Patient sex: M
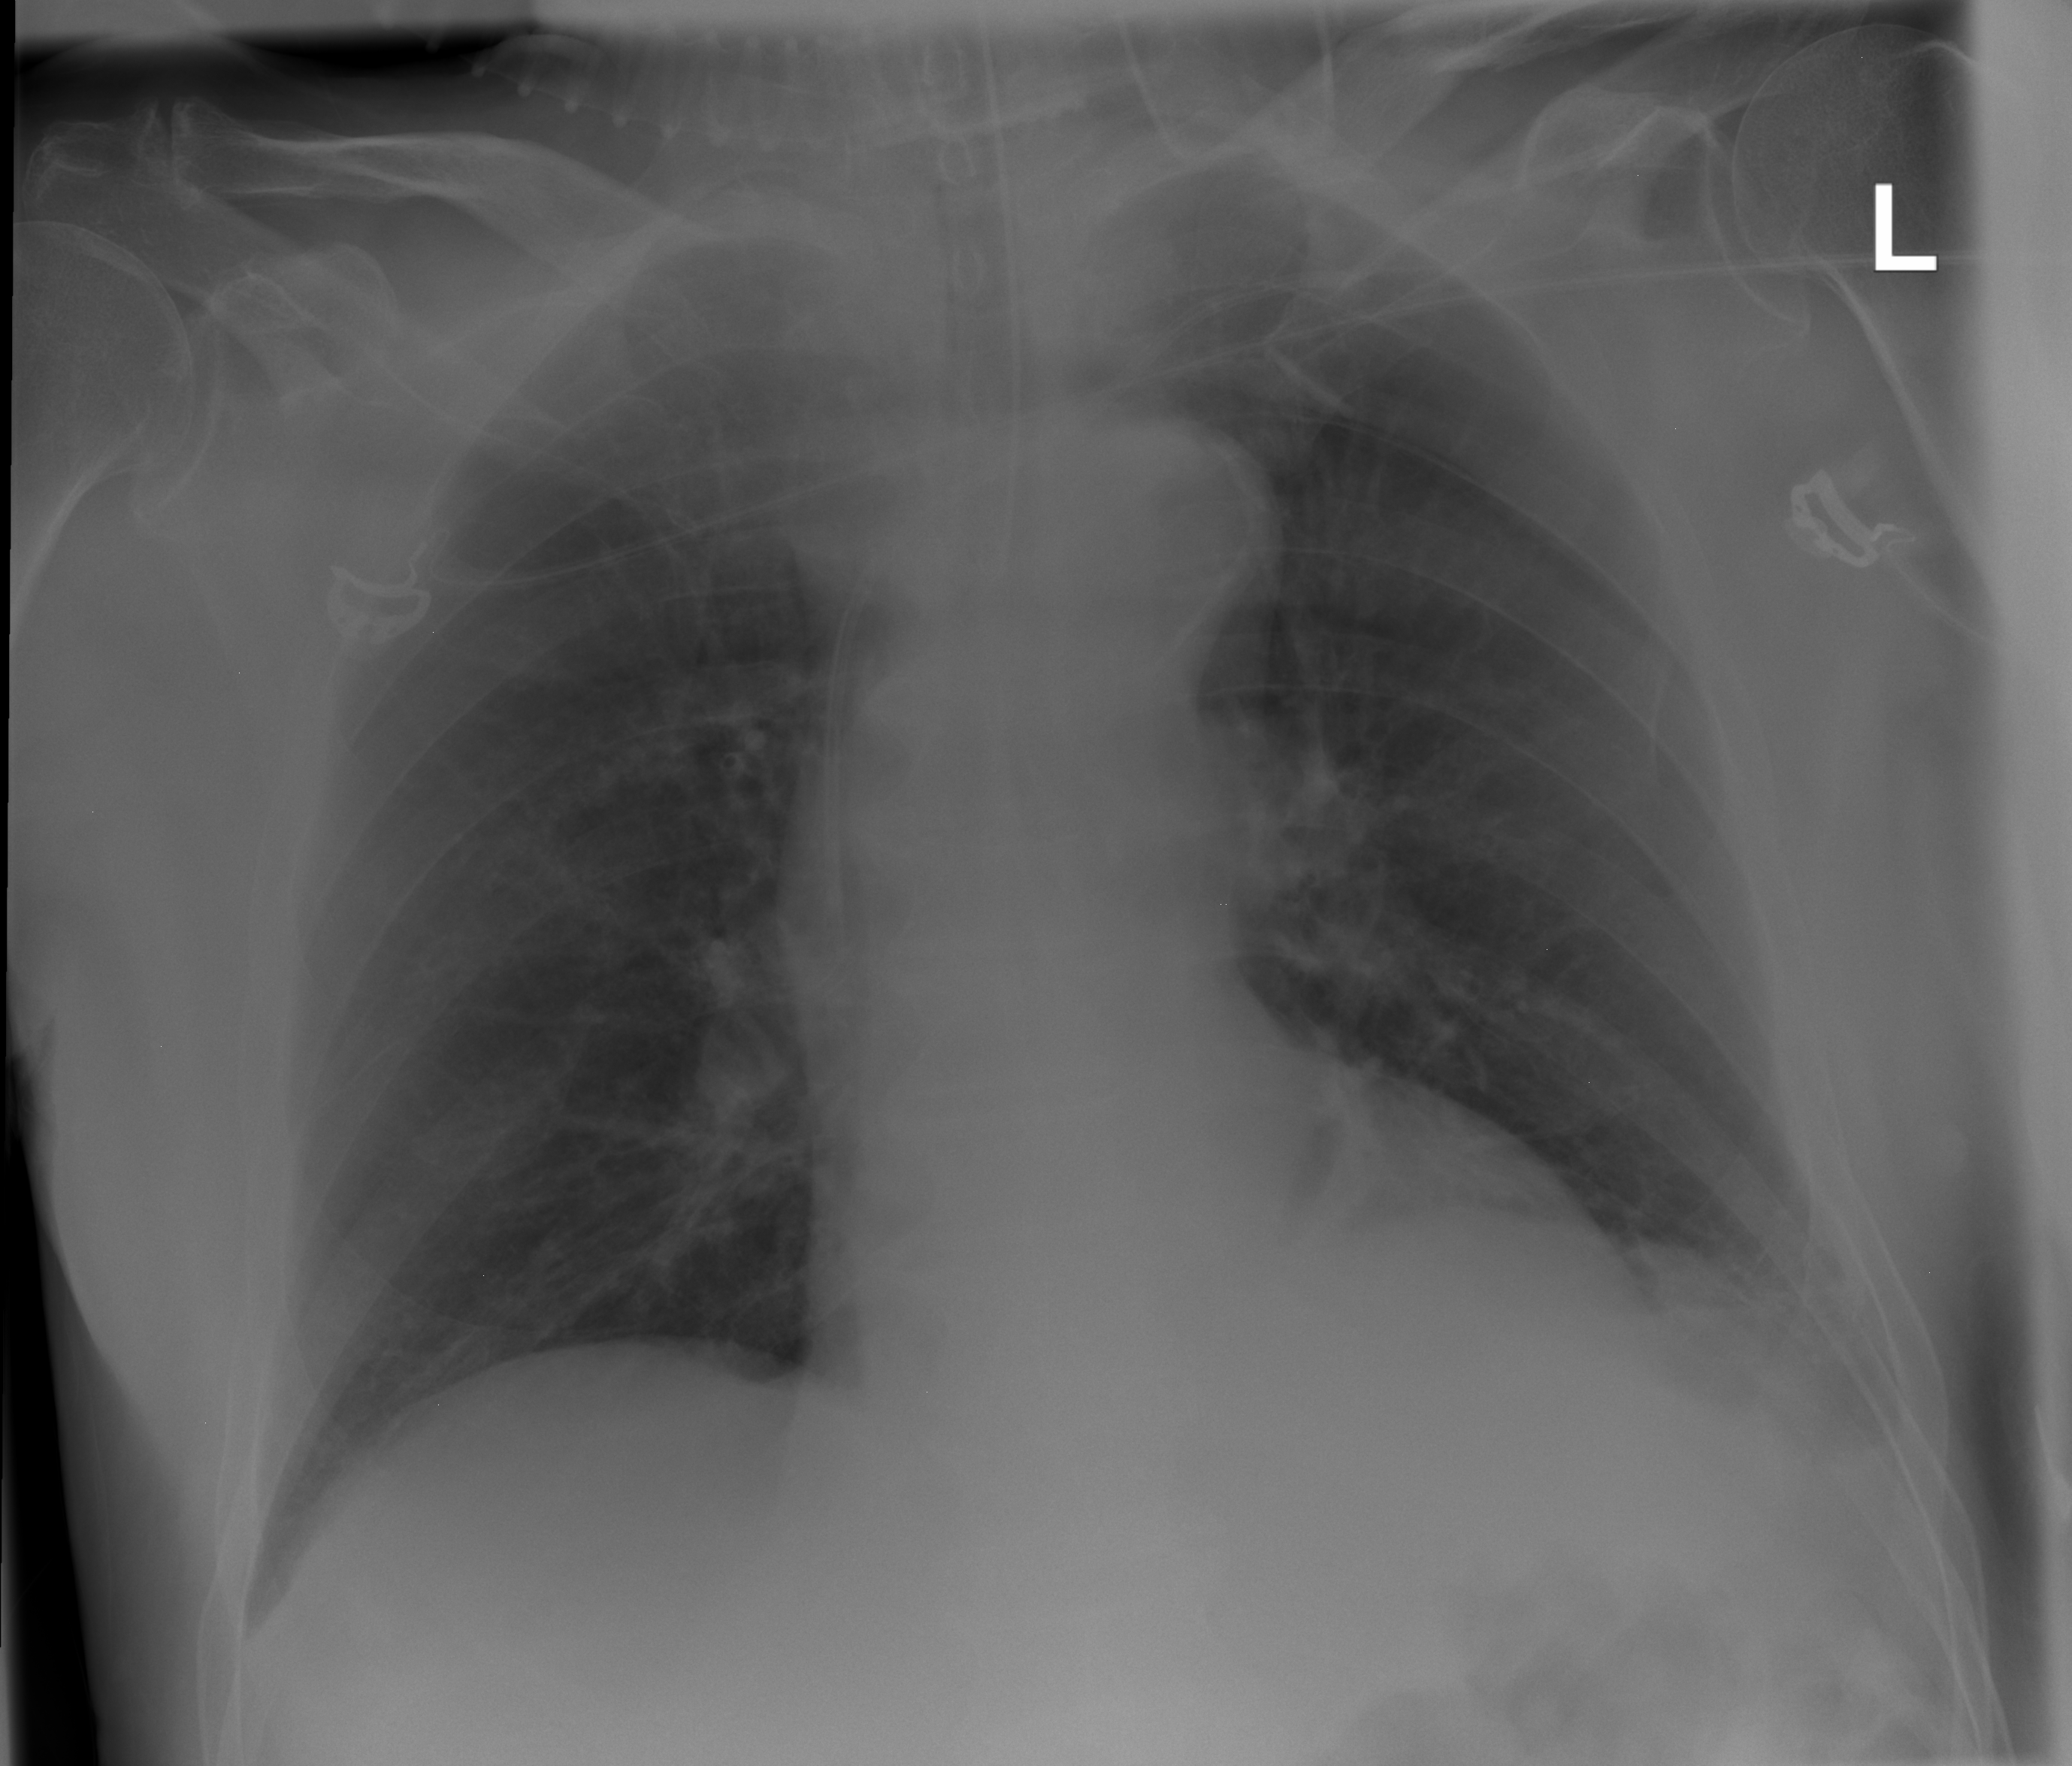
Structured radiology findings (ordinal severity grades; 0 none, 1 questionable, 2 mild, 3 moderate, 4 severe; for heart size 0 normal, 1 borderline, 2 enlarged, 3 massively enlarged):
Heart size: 0
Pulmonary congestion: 0
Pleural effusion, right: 0
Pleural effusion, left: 2
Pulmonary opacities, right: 0
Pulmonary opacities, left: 0
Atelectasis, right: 0
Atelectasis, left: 2